Field crop: maize
Growth stage: 2
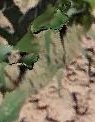
Species: maize